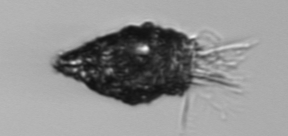
Label: Tintinnopsis